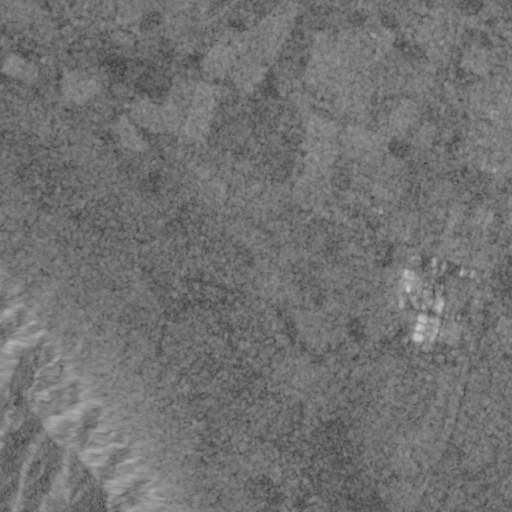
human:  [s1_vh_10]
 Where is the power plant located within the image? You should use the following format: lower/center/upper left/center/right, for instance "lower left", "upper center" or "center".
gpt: The power plant is located in the center right of the image.
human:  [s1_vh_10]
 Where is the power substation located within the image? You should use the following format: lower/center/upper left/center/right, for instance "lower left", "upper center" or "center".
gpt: The power substation is located in the lower right of the image.
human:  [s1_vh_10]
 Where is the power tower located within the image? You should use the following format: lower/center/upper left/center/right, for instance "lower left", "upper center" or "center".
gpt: The power tower is located in the right of the image.
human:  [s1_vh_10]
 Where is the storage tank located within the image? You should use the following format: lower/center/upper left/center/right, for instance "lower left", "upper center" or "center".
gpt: The storage tank is located in the lower right of the image.
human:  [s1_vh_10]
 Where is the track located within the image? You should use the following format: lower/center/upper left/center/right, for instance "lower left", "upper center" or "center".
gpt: There is no track in the image.

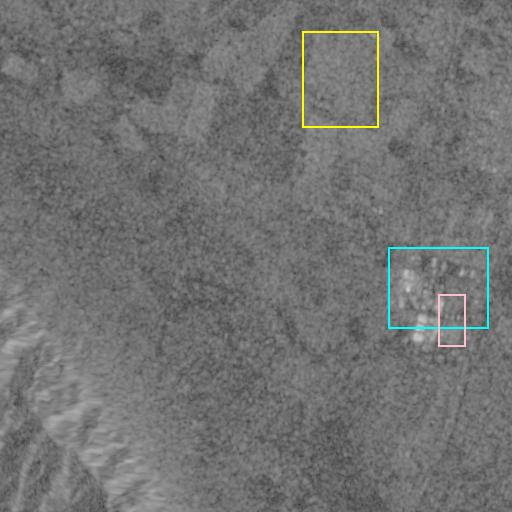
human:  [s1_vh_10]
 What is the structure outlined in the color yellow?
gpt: The structure outlined in yellow is a crop field.
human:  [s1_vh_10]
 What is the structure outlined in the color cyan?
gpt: The structure outlined in cyan is a power plant.
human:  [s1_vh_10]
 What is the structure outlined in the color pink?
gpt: The structure outlined in pink is a power substation.
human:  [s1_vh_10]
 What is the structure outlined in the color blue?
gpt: There is no blue outline.